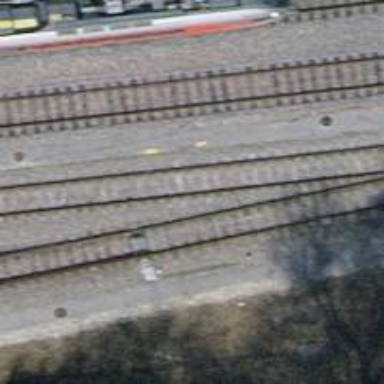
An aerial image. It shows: Railway switch.